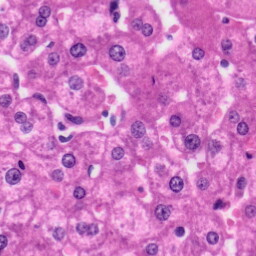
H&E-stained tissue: Liver